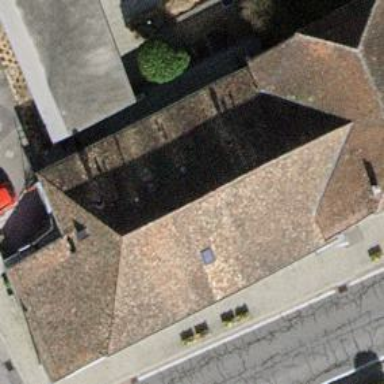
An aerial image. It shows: Restaurant.